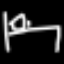
Label: bed